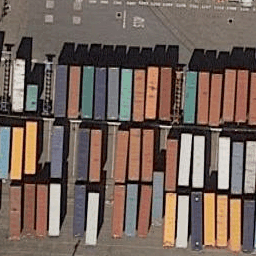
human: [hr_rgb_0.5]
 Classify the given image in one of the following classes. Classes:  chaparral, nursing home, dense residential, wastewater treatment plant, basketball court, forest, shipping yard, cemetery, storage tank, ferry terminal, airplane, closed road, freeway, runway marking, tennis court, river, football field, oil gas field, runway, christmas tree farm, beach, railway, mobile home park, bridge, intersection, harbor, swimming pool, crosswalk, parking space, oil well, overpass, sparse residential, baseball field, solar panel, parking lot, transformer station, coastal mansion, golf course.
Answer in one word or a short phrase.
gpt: shipping yard